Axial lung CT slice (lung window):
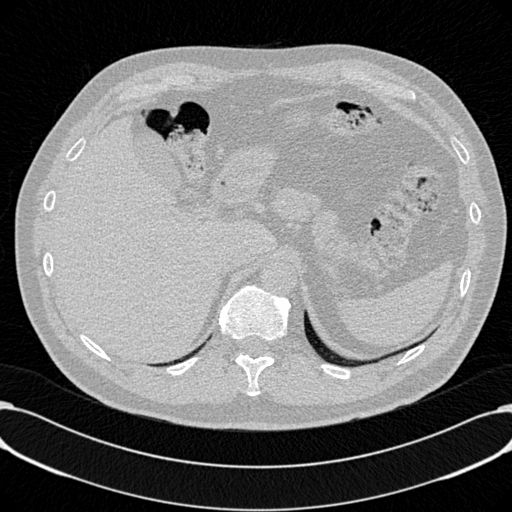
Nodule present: no